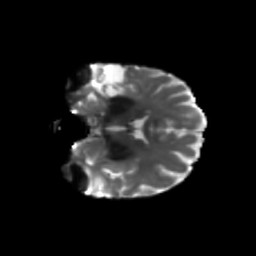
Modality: T2w
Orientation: coronal
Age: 59
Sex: female
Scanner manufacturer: siemens
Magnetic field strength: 3 T
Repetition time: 5.25 s
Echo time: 0.08 s